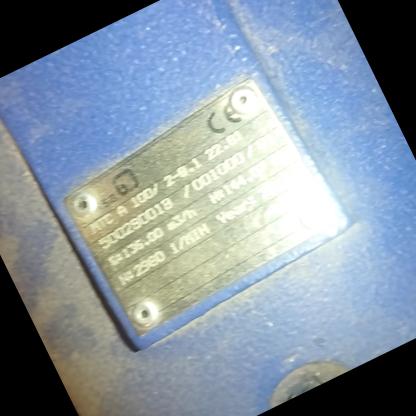
Klasa: tabliczka-znamionowa